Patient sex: F
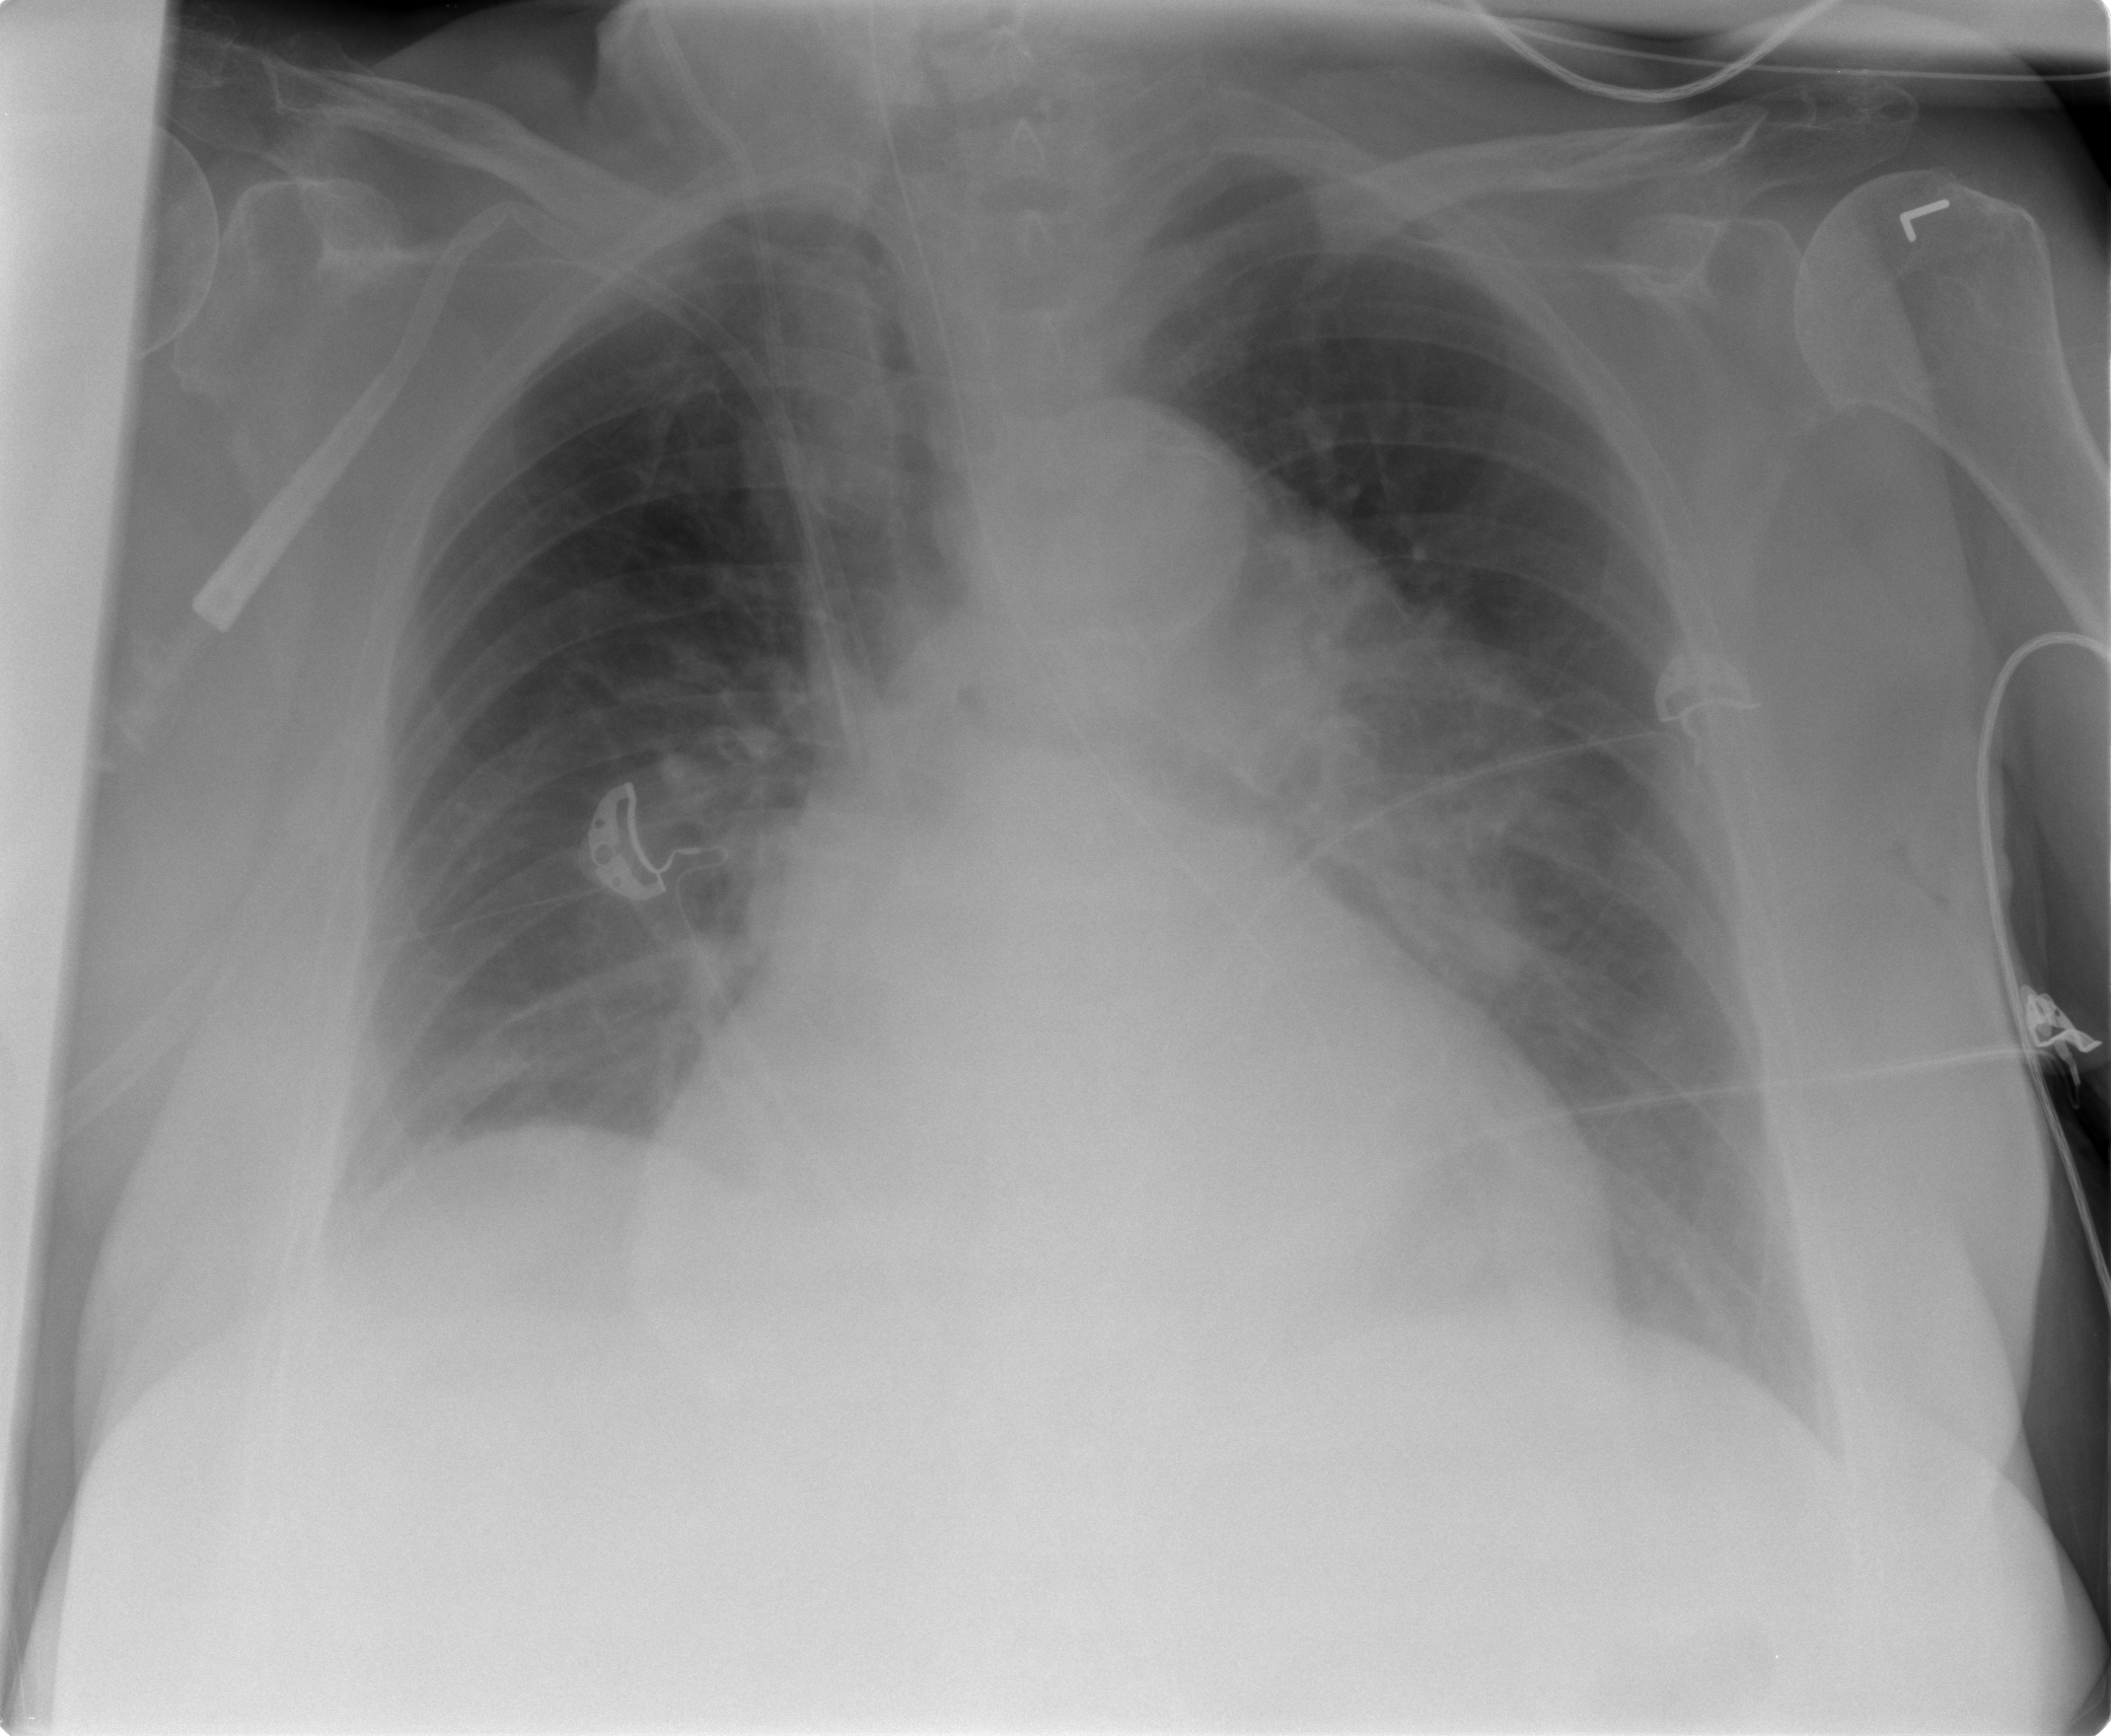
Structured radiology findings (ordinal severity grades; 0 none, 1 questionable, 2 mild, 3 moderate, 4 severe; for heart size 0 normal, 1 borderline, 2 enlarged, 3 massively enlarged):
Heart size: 2
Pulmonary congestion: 2
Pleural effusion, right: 1
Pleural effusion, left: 1
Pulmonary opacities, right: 0
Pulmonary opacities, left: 1
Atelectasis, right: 1
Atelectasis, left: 1